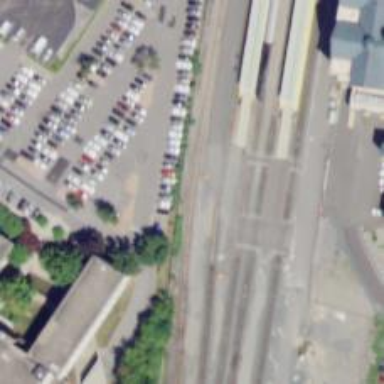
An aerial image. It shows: Railway siding for service.